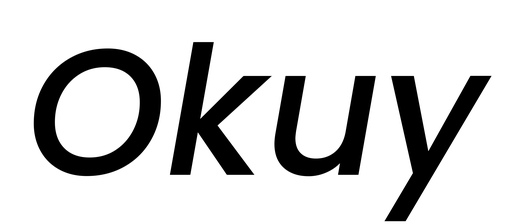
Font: Poppins-MediumItalic